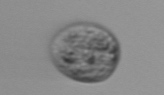
Label: Amoeba